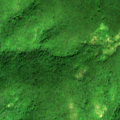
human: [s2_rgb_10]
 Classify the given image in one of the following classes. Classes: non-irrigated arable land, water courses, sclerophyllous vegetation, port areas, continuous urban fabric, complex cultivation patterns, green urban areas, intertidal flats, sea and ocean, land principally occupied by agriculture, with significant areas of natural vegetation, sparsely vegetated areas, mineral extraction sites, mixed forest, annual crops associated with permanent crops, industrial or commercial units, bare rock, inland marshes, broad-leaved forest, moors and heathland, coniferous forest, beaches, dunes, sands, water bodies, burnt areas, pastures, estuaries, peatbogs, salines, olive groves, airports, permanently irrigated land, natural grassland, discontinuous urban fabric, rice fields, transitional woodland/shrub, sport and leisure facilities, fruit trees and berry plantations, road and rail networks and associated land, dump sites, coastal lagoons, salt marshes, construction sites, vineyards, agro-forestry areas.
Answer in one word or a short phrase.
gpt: broad-leaved forest